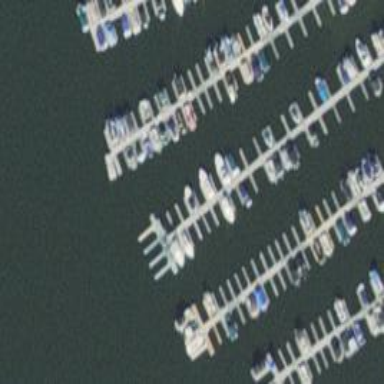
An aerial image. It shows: Man-made pier.